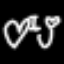
Label: hourglass